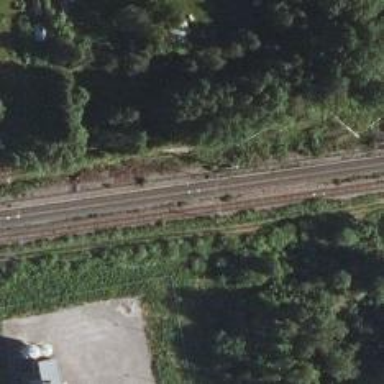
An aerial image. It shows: Continuous rail railway with electrified contact line.